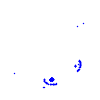
Particle: pion